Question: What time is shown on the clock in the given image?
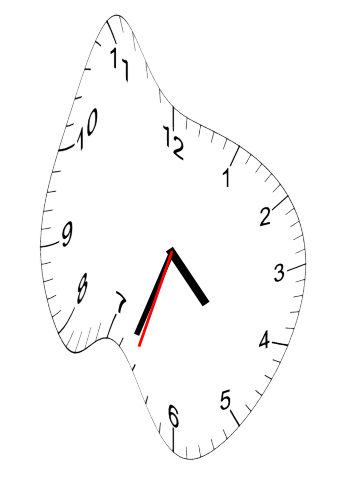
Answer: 04:33:33